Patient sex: M
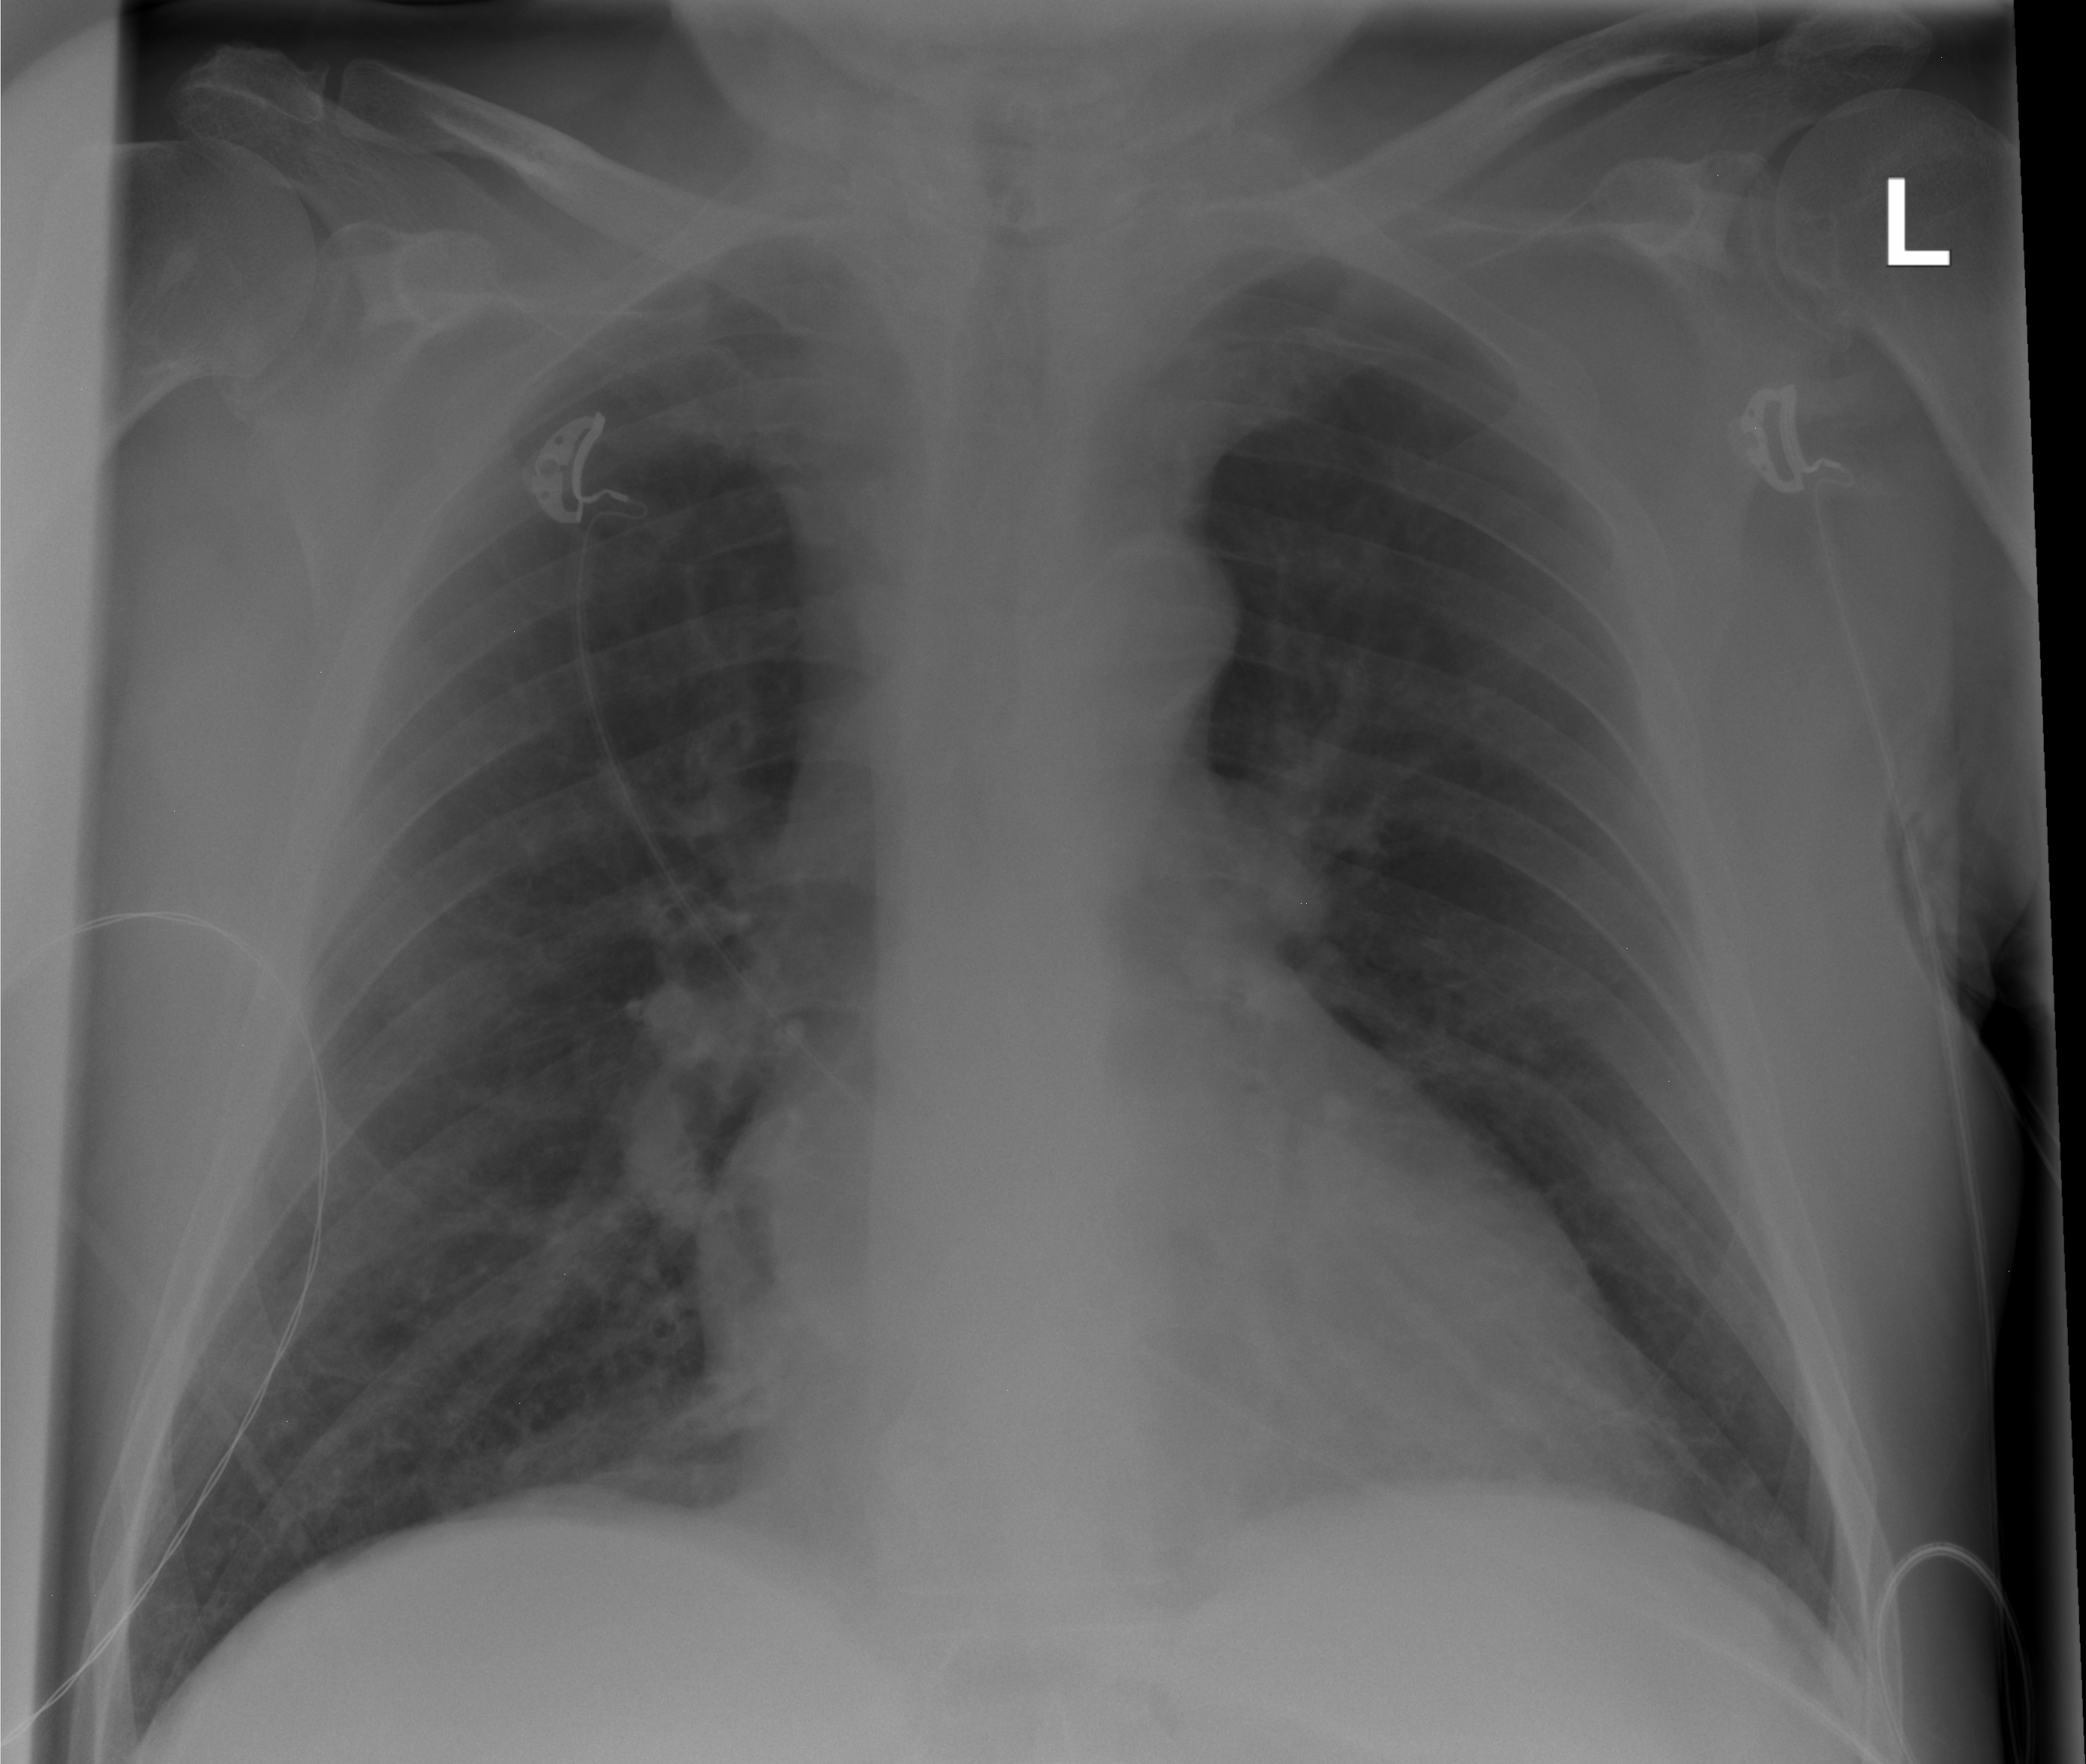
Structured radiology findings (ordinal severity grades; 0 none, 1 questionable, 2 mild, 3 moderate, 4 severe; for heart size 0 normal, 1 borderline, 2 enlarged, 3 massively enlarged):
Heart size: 0
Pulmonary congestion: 2
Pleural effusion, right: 0
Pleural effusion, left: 0
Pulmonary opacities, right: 0
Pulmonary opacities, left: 0
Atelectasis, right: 0
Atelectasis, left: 0